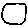
Label: circle